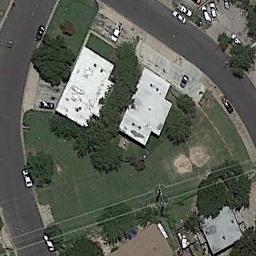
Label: medium_residential